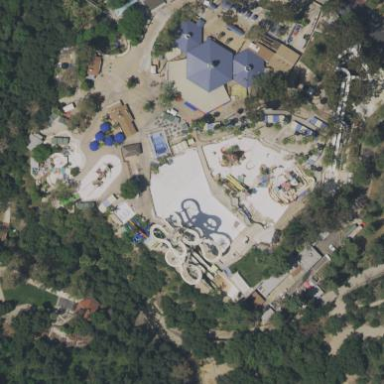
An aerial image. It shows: Swimming pool on leisure land featuring wave pool attraction.